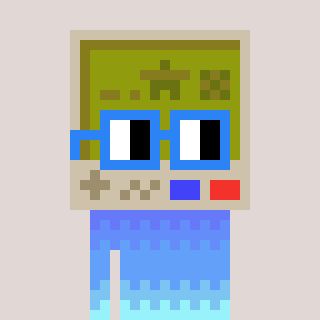
a pixel art character with square blue glasses, a gameboy-shaped head and a redpinkish-colored body on a warm background